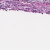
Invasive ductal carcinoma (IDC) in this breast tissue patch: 1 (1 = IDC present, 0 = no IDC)